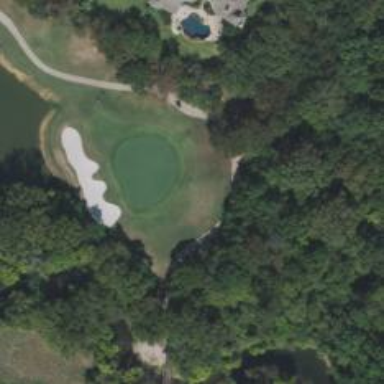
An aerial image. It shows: View of golf hole.